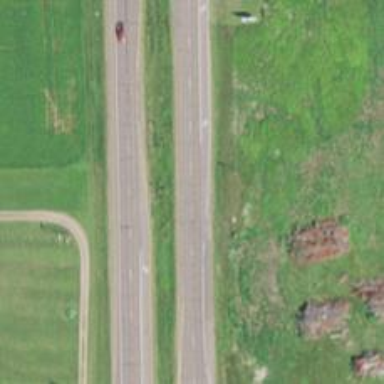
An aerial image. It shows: Secondary road with asphalt surface.